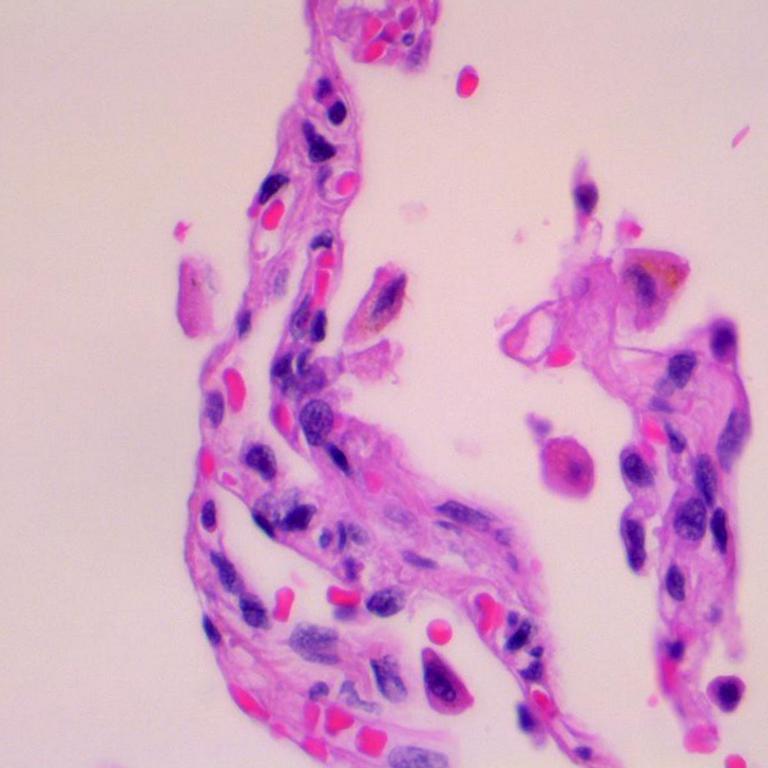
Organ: lung
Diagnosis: benign